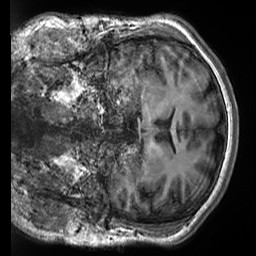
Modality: T1w
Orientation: coronal
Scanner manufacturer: siemens
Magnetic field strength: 3 T
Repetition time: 2.5 s
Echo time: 0.00299 s